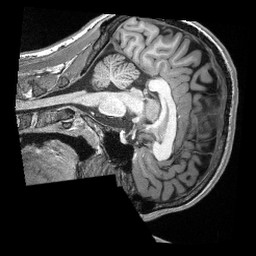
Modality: T1w
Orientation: sagittal
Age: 22
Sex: male
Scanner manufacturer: siemens
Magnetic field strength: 3 T
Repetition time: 2.3 s
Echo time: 0.00308 s